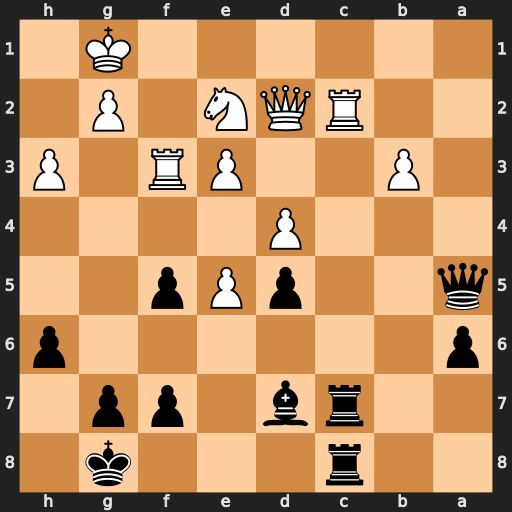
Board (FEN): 2r3k1/2rb1pp1/p6p/q2pPp2/3P4/1P2PR1P/2RQN1P1/6K1
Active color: b
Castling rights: -
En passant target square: -
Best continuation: Qa1+ Qc1 Qxc1+ Rxc1 Rxc1+